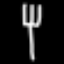
Label: fork